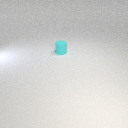
small cyan rubber cylinder